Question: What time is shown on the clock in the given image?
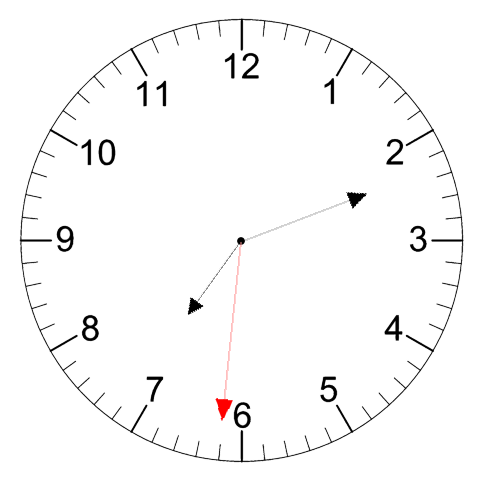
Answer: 07:11:31